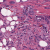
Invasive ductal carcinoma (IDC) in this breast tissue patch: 1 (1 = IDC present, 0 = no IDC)